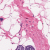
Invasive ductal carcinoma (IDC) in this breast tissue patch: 0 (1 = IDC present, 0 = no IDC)